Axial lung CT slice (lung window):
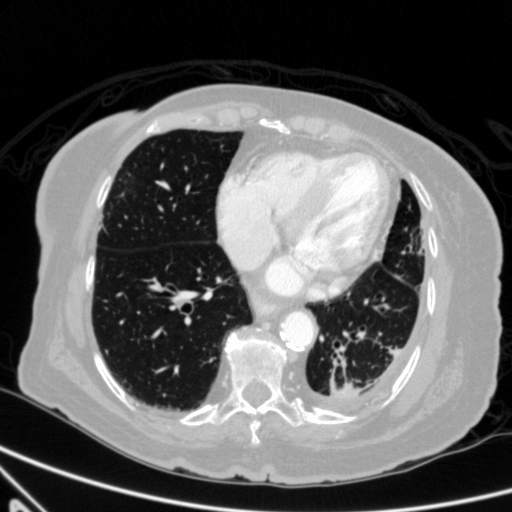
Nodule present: no